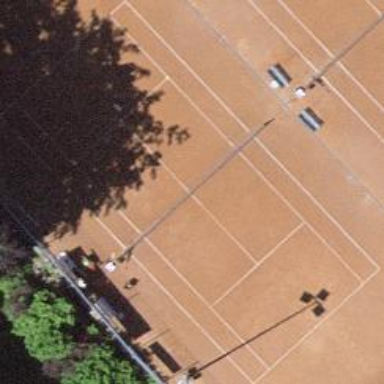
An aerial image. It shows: Tennis court on the leisure land pitch.